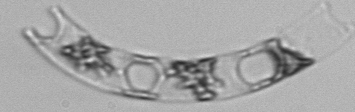
Label: Eucampia